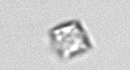
Label: Bacillariophyceae_morphotype1